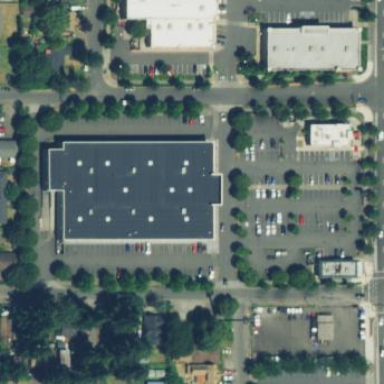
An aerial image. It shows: Outdoor shop located inside building.